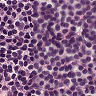
Metastatic tissue present: no